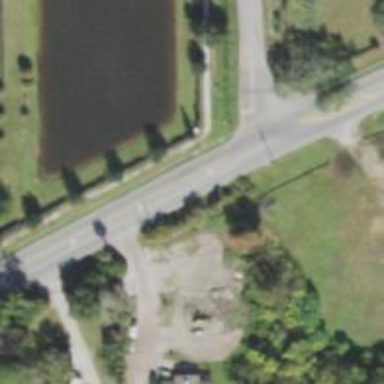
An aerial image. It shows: Driveway leading to service road.